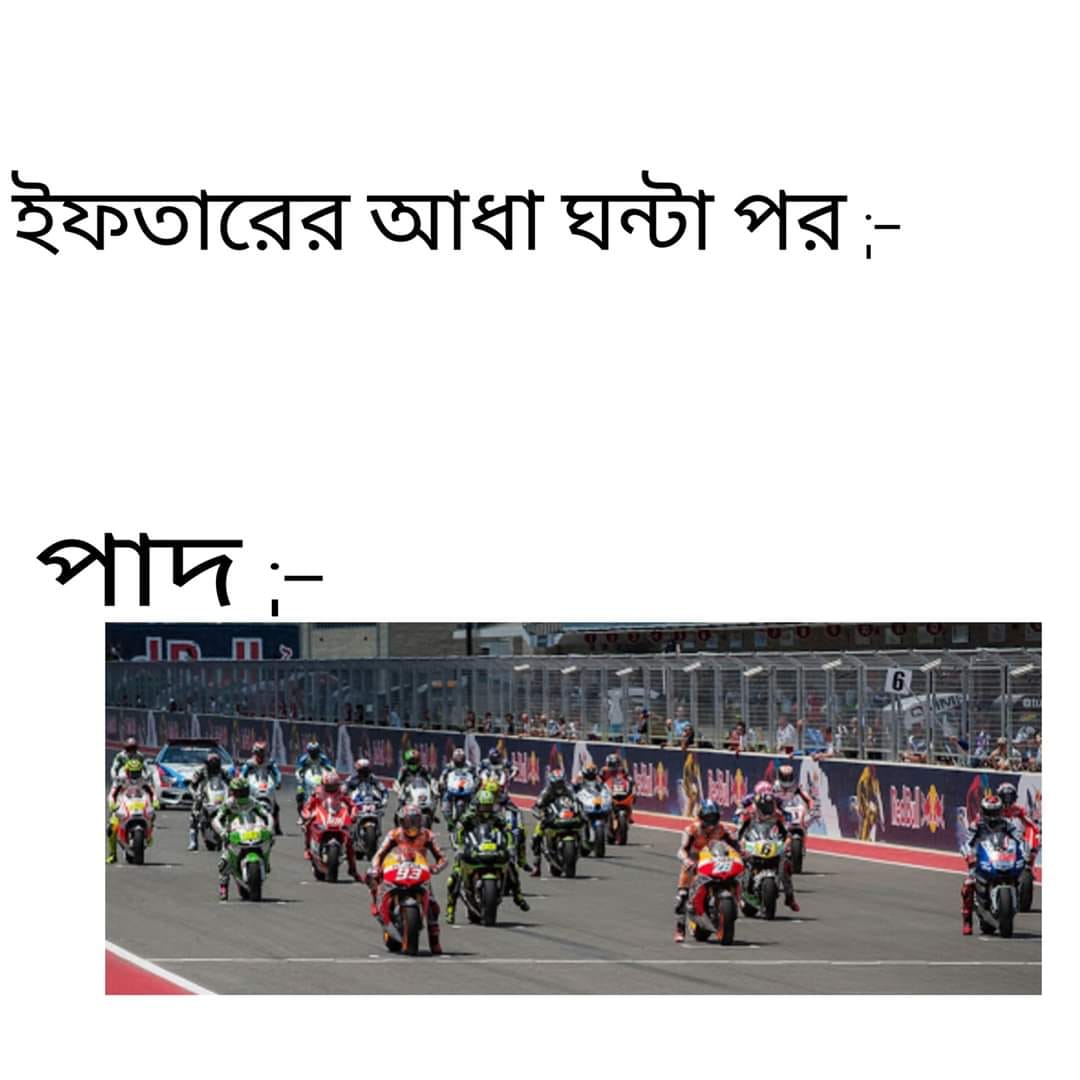
Caption: ইফতারের আধা ঘন্টা পর ;-      পাদ ;-
Label: non-hate